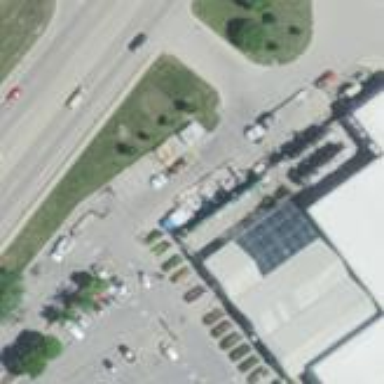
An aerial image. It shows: Garden center shop.